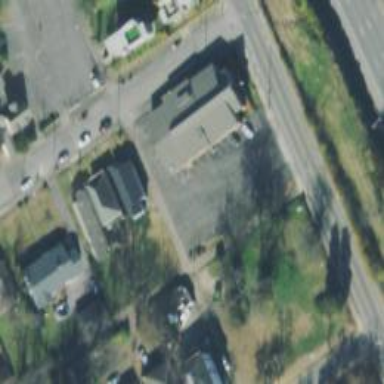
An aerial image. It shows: Alley classified as service road.